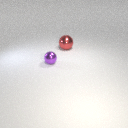
large red metal sphere behind small purple metal sphere